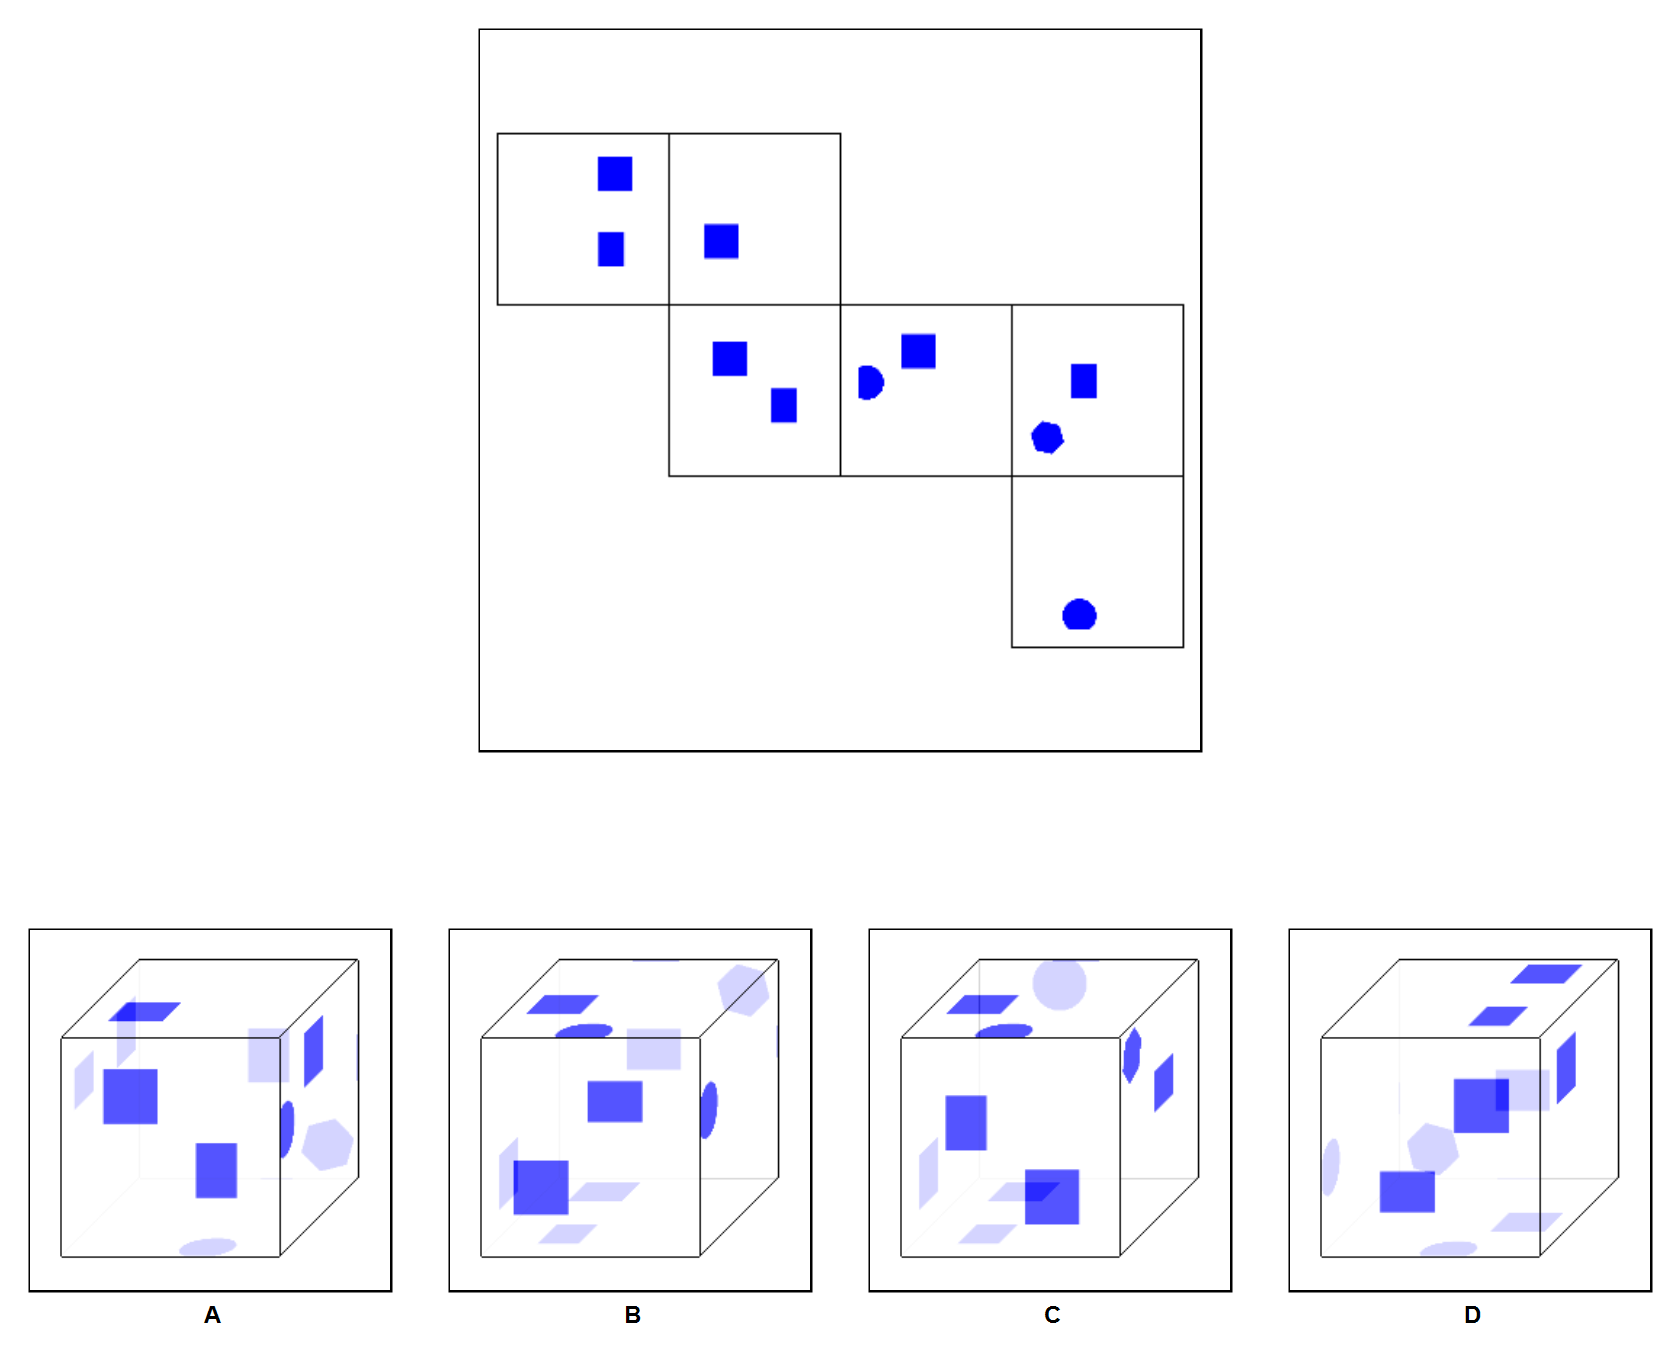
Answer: C